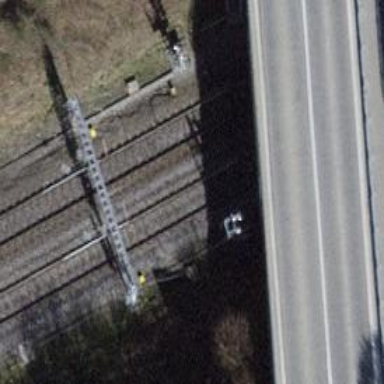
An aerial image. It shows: Railway signal.